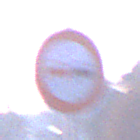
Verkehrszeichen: Ueberholverbot
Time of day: SunriseSunset
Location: Outdoor (Nature)
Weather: Clear
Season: NotSpecified
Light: Natural